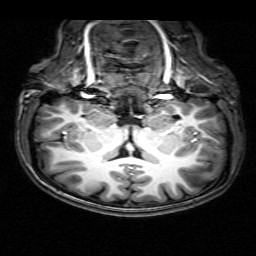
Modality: T1w
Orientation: sagittal